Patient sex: M
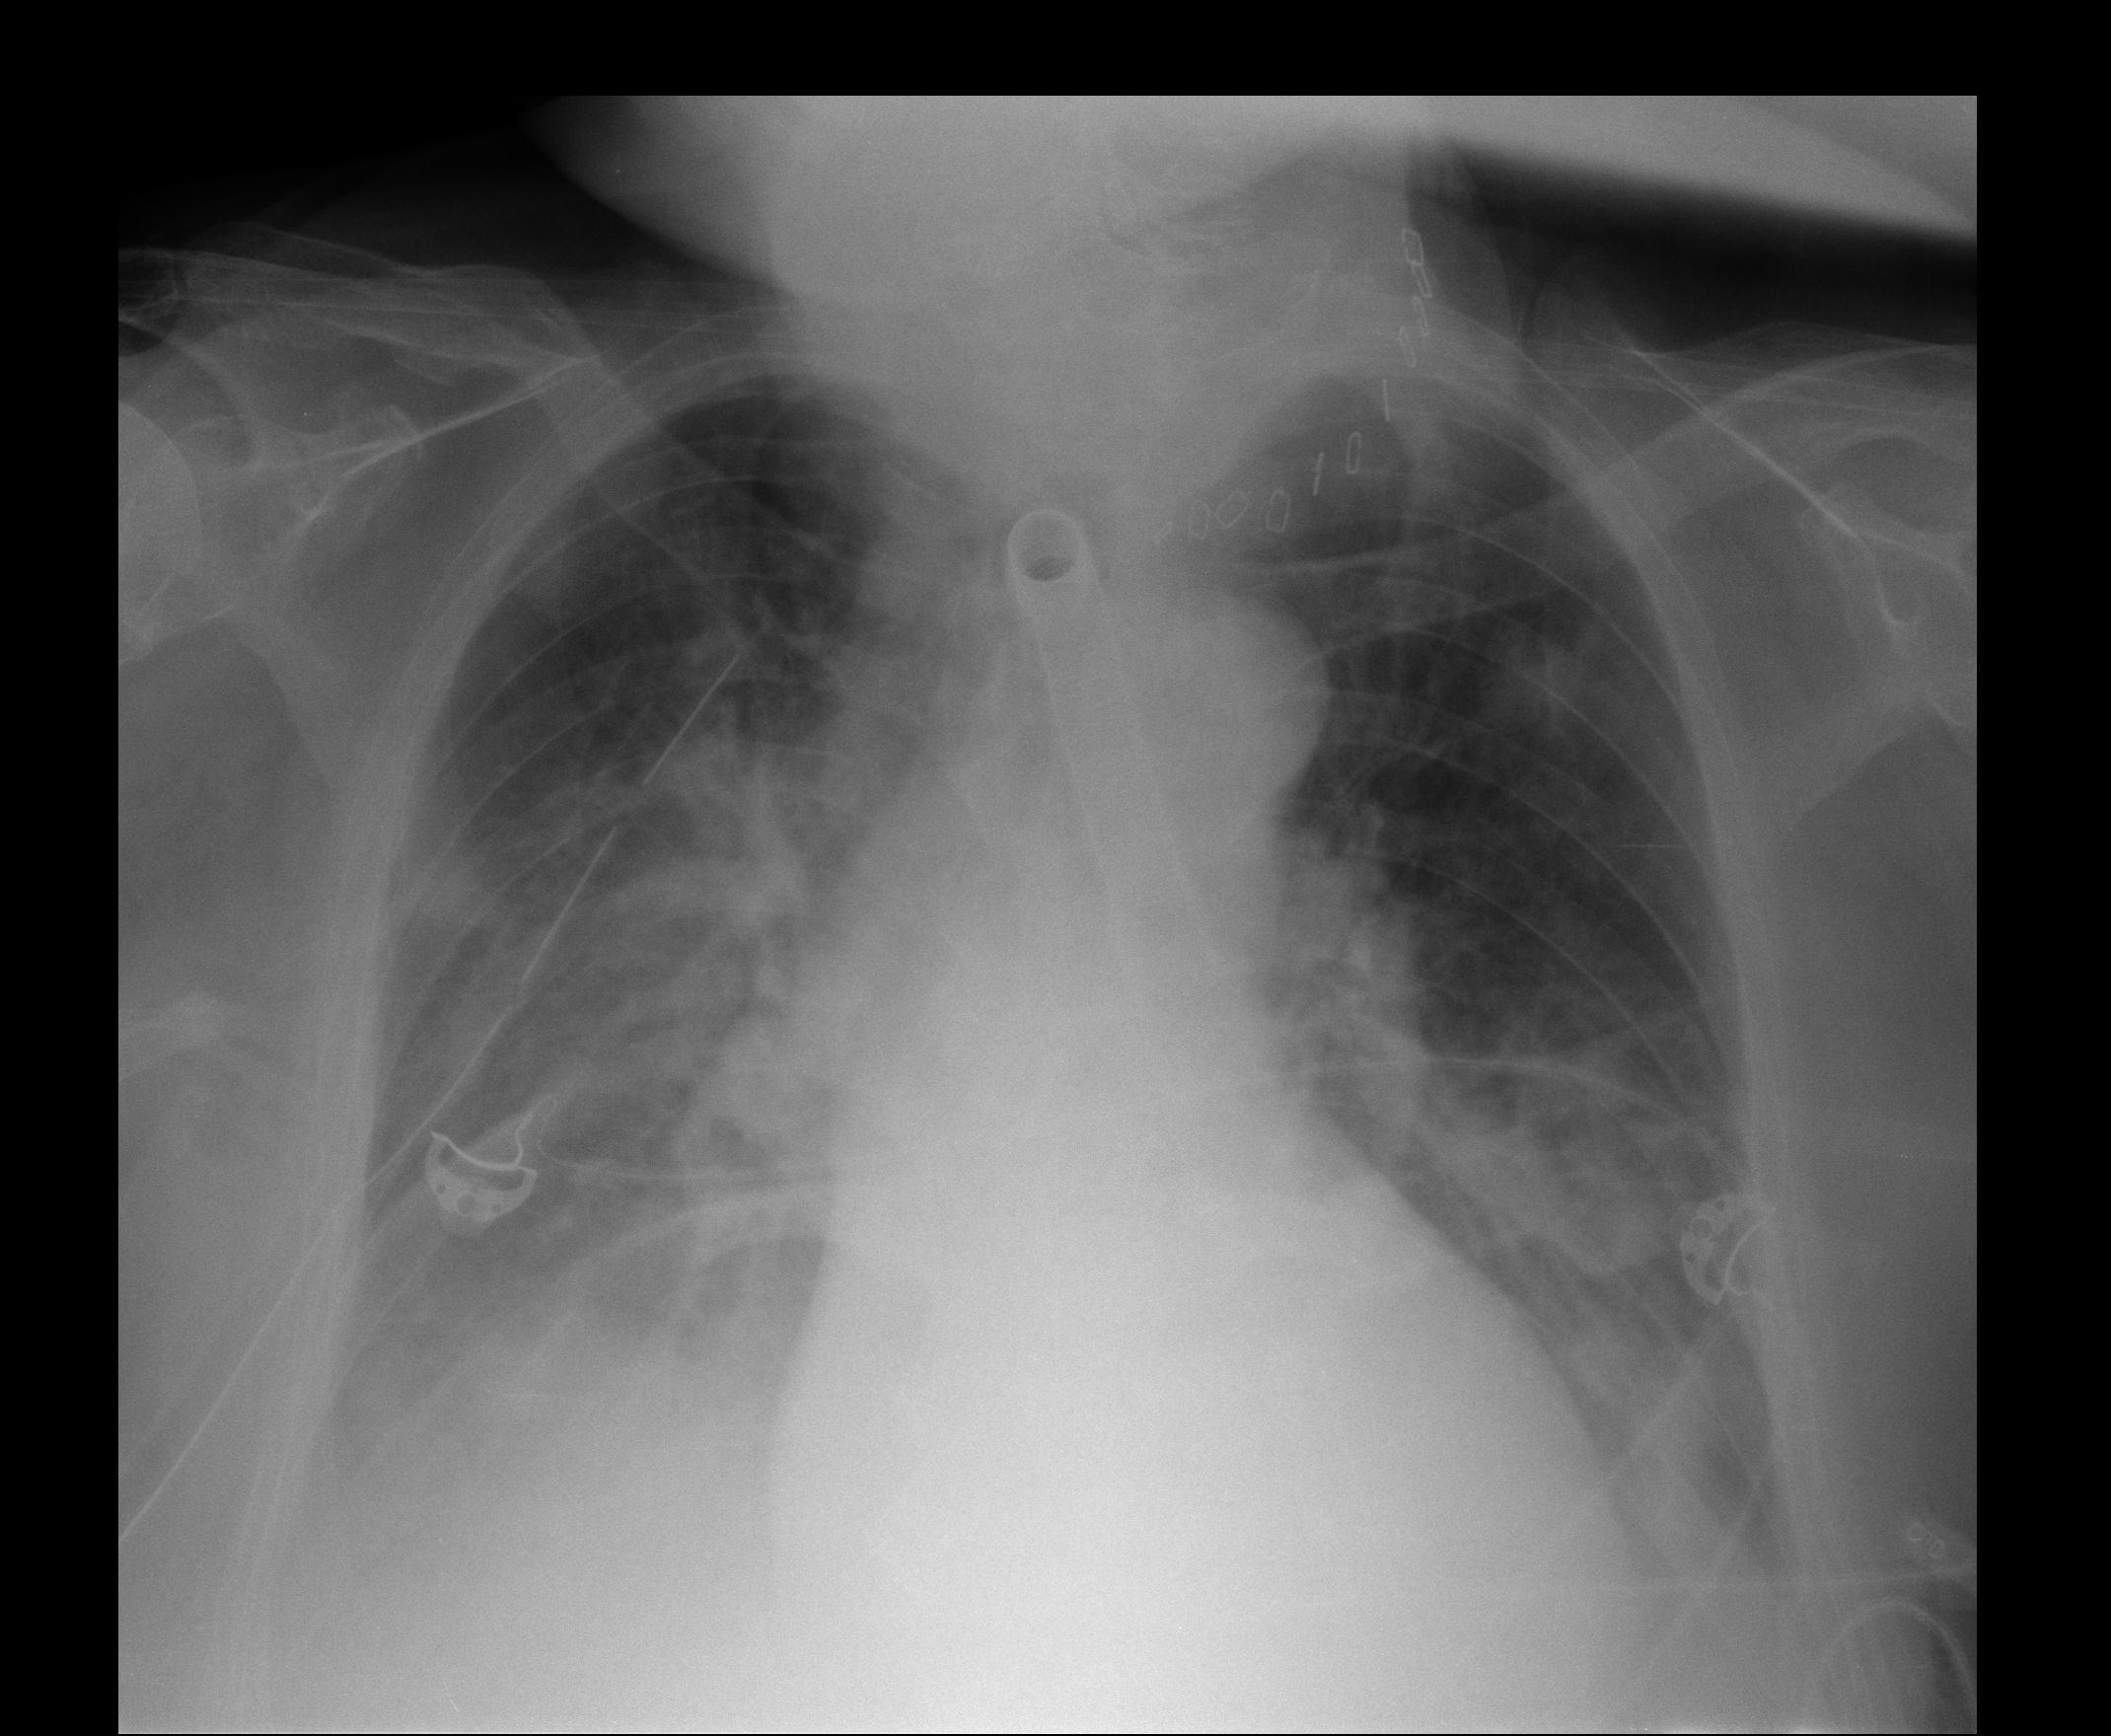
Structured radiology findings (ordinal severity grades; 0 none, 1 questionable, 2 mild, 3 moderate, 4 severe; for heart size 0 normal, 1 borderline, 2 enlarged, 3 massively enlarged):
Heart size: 1
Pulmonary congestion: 3
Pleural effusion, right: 3
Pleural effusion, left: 2
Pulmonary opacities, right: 3
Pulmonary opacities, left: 2
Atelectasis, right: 2
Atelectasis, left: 2